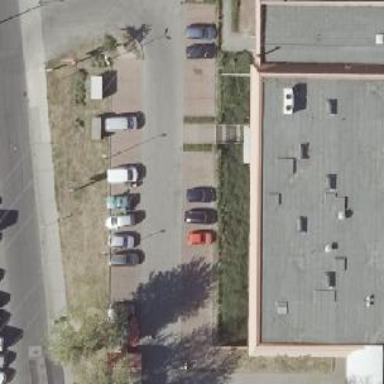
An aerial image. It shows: Street side parking area.